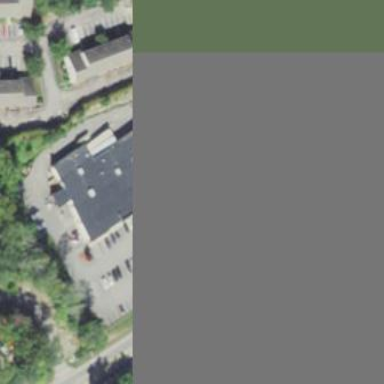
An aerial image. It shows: Building.